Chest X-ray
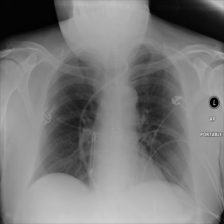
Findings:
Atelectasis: negative
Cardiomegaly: negative
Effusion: negative
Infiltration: negative
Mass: negative
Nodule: negative
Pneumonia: negative
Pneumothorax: negative
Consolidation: negative
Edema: negative
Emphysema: negative
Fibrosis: negative
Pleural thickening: negative
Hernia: negative